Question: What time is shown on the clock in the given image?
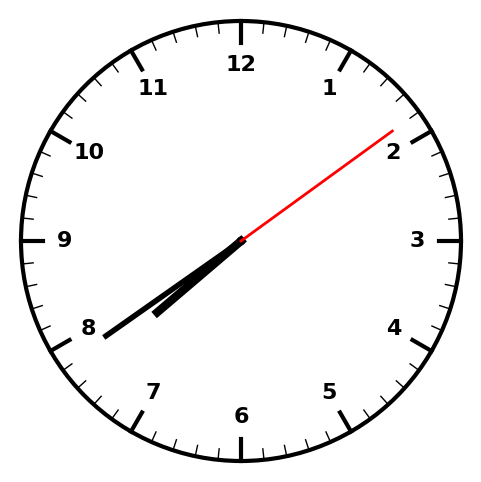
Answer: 07:39:09